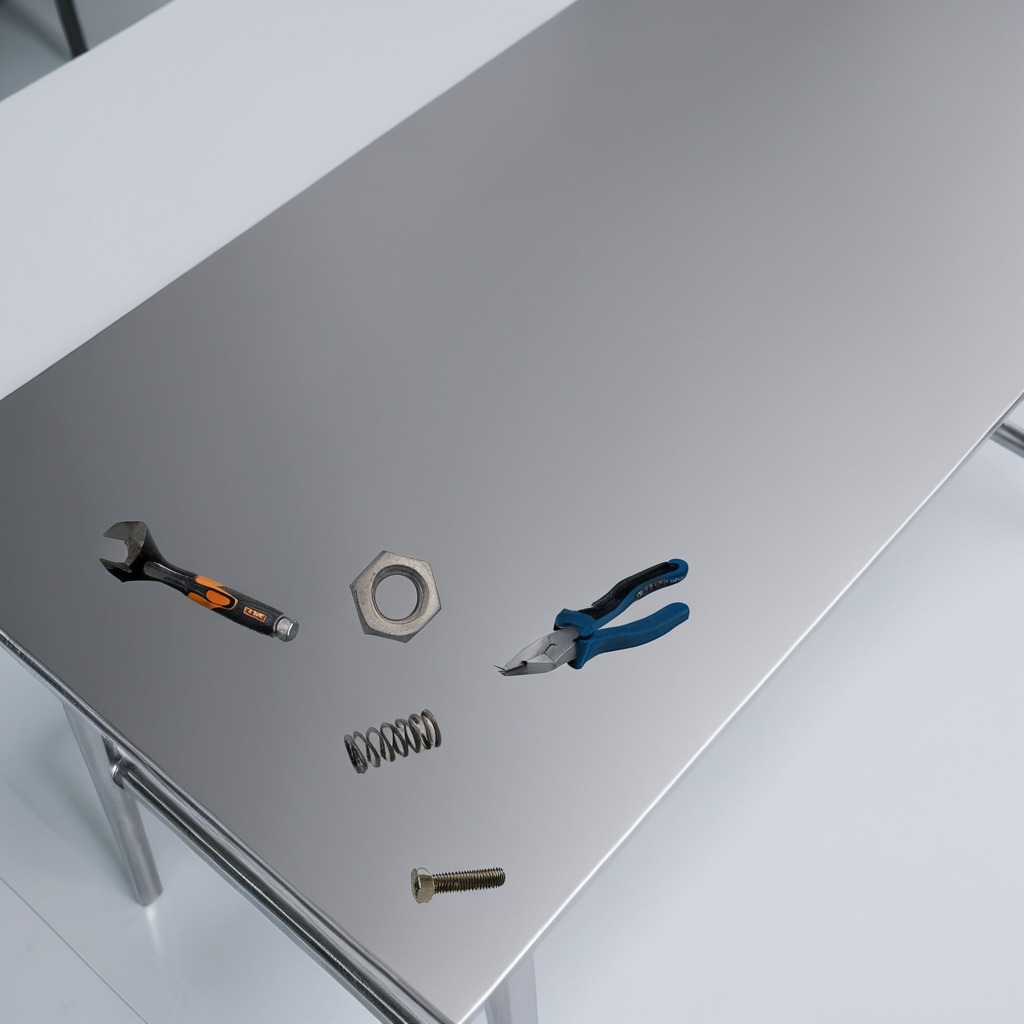
A metal machine screw, pliers, coiled metal spring, metal nut, and wrench are lying on a stainless steel table in a high-end prototyping lab.